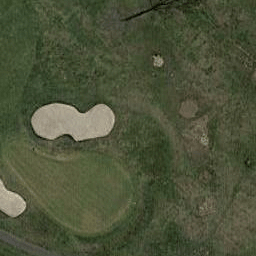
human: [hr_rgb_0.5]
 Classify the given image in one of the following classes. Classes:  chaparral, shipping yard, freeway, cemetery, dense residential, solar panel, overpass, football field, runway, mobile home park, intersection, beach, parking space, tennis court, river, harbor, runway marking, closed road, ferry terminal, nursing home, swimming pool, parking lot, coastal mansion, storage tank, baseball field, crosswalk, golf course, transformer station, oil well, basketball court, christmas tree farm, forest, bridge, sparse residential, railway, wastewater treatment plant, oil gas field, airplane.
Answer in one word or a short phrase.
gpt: golf course